Interaction volume radius: 10 \u00c5
Interaction volume height: 30 \u00c5
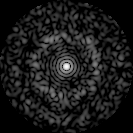
Disorder parameter: 0.8327